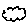
Label: cloud